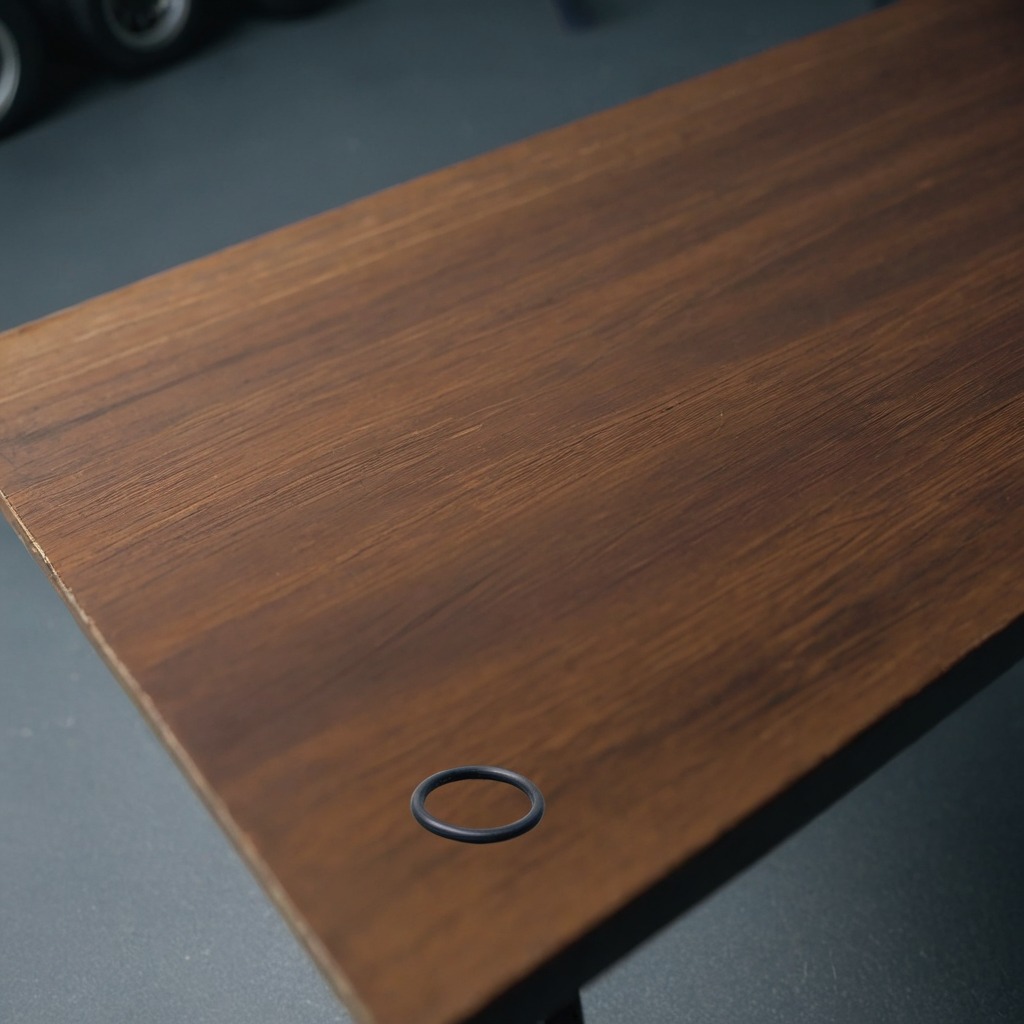
A rubber O-ring is lying on the table.